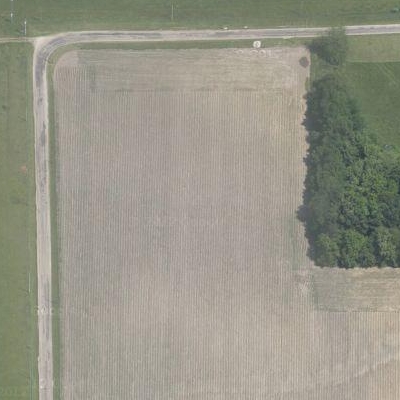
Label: bField